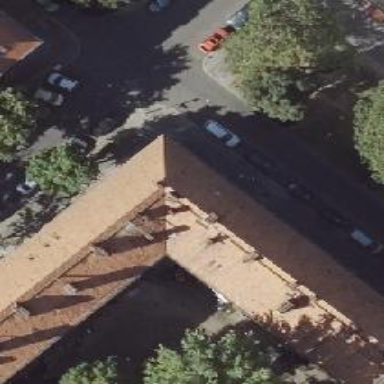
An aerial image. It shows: Residential building with hipped roof.